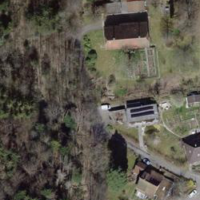
EUNIS habitat code: 41
Species observed at this site:
Veronica filiformis
Geum rivale
Eryngium campestre